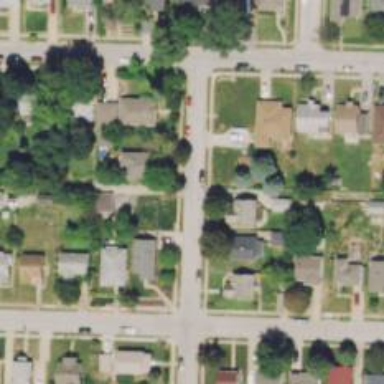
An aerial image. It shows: Residential road.